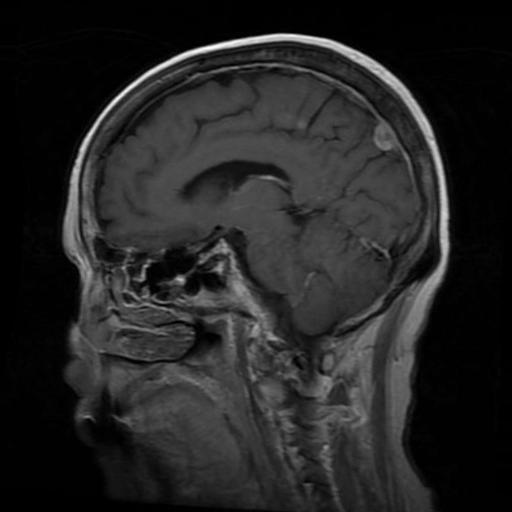
Label: meningioma